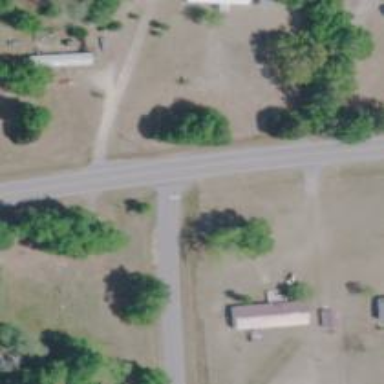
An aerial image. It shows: Stop road.